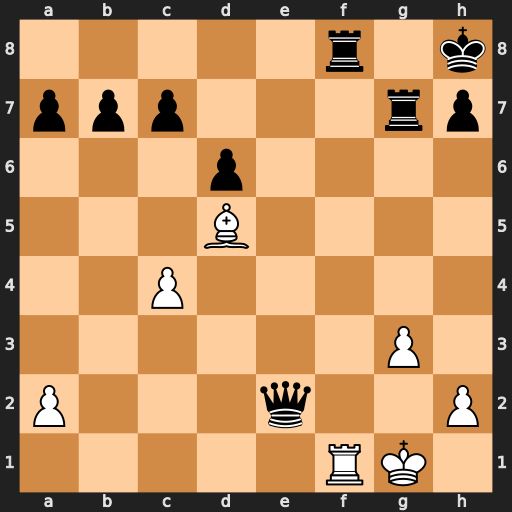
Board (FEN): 5r1k/ppp3rp/3p4/3B4/2P5/6P1/P3q2P/5RK1
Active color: w
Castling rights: -
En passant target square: -
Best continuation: Rxf8+ Rg8 Rxg8#